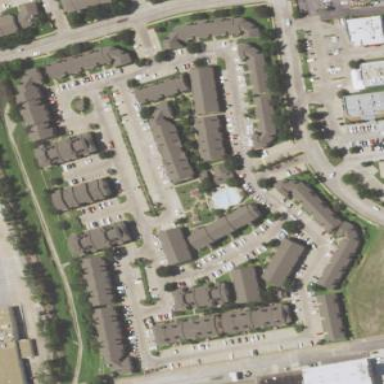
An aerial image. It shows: Residential area with apartments.